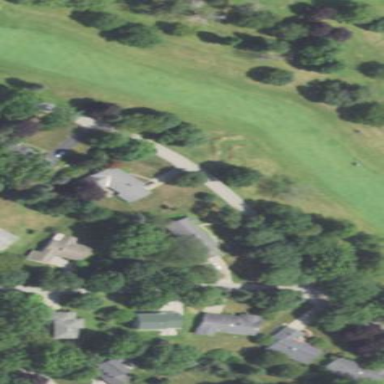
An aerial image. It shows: Grassy area designated as golf fairway.